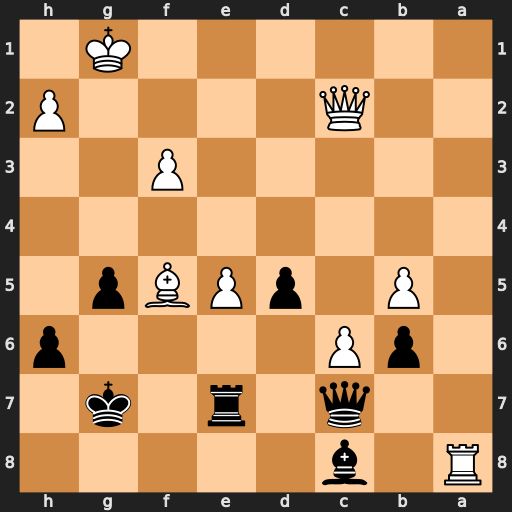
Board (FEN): R1b5/2q1r1k1/1pP4p/1P1pPBp1/8/5P2/2Q4P/6K1
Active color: b
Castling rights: -
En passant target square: -
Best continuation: Qxe5 Bxc8 Qe1+ Kg2 Re2+ Qxe2 Qxe2+